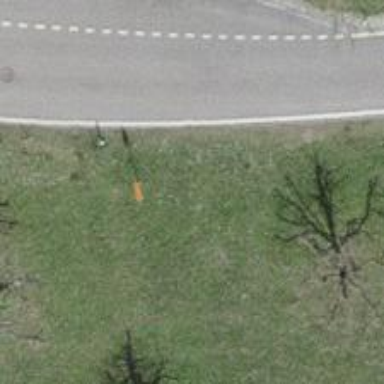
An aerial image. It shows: Aerial marker on pole.